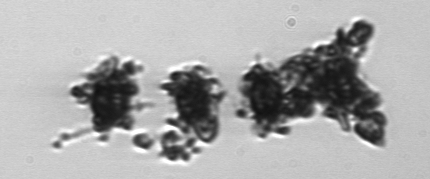
Label: Thalassiosira_TAG_external_detritus